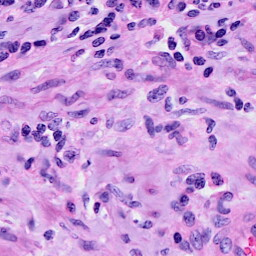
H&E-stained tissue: Cervix